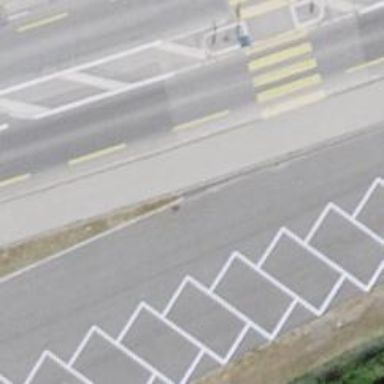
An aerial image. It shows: Sidewalk.